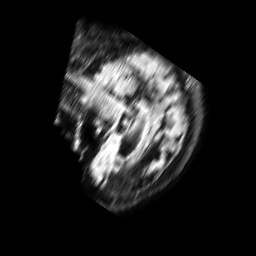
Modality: FLAIR
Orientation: sagittal
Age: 74
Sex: female
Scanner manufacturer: philips
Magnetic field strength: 1.5 T
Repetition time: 6 s
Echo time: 0.1019 s